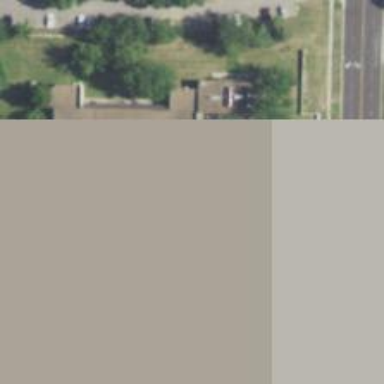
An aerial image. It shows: Nursing home building.